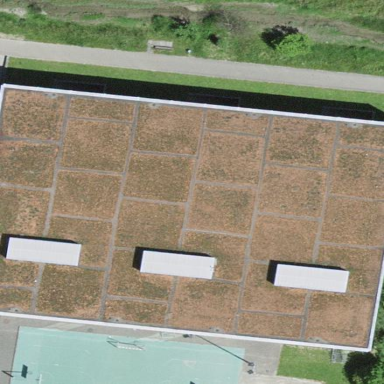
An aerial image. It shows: Sports centre building.